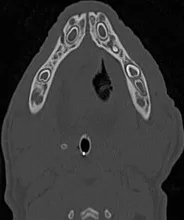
Representative multiplanar views of the surgical planning CT. (A-C) Transverse, sagittal and dorsal bone window views of the left caudal mandible. No evidence of lysis or periosteal reaction.
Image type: radiology (ct)